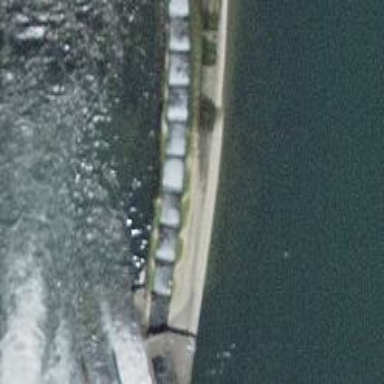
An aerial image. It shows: Weir in waterway.